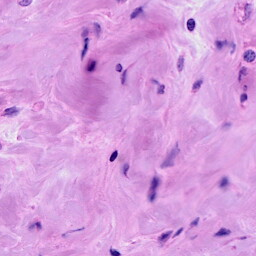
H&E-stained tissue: Breast